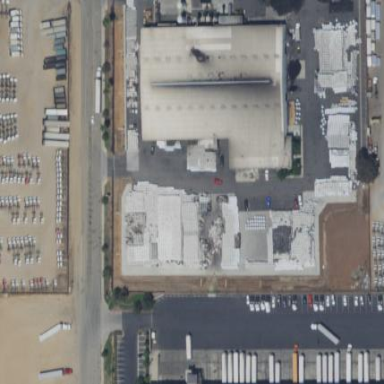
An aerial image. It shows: Industrial building.